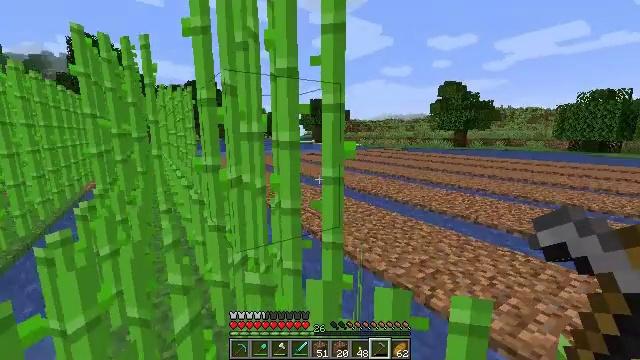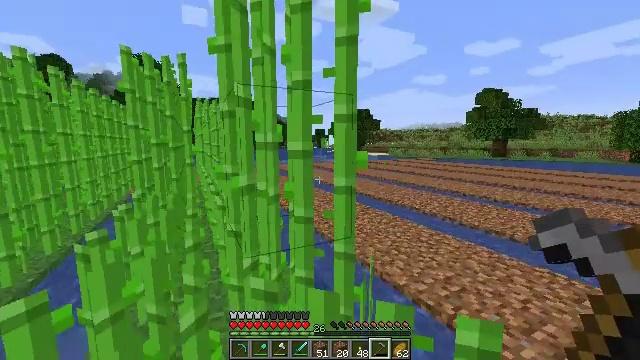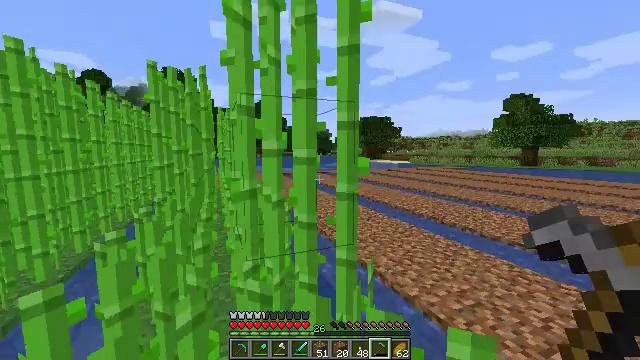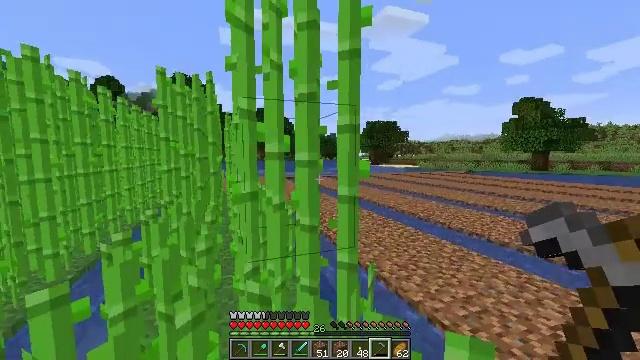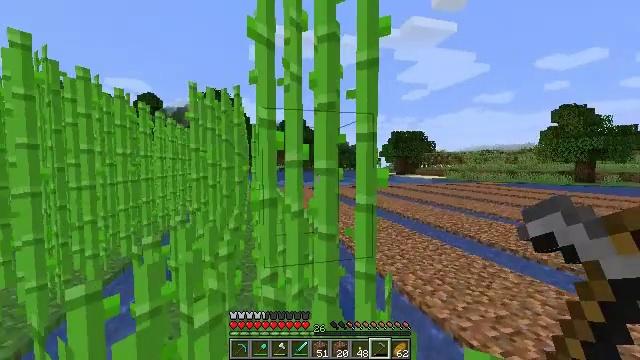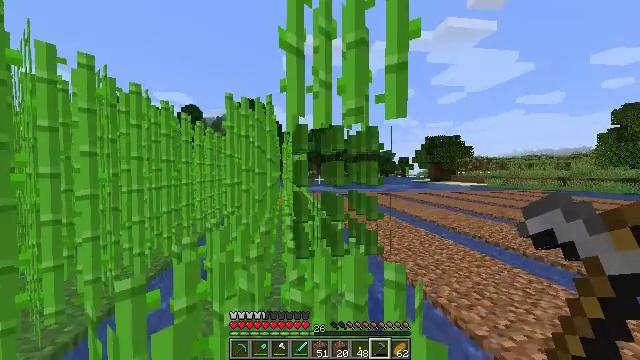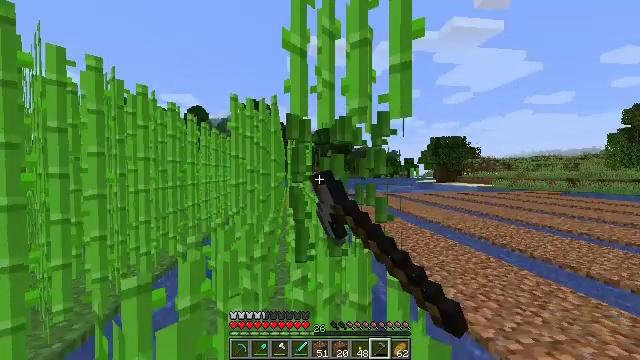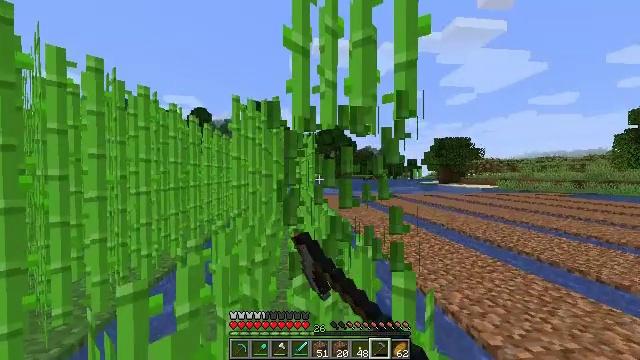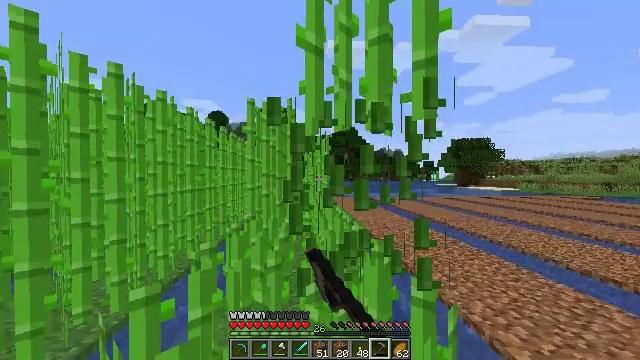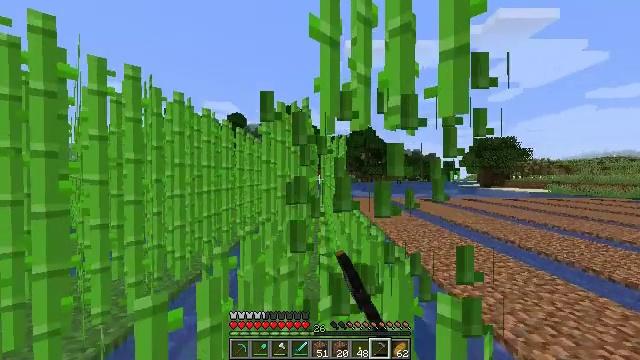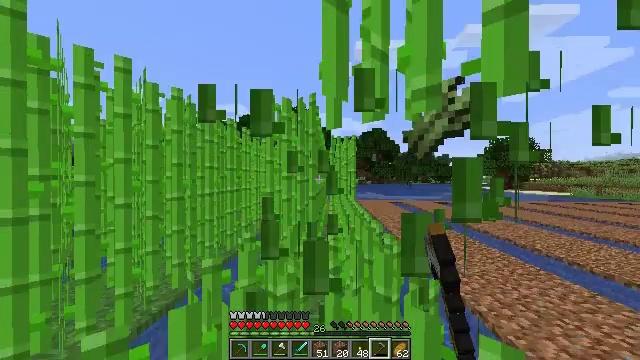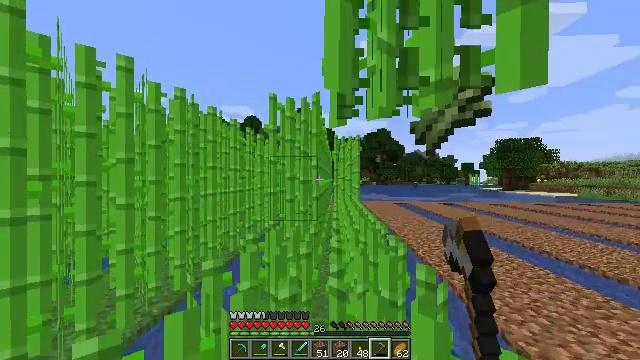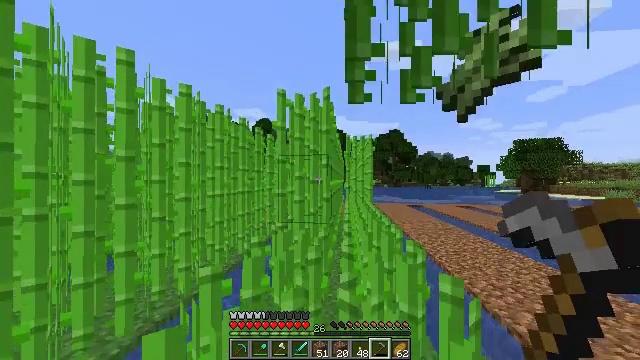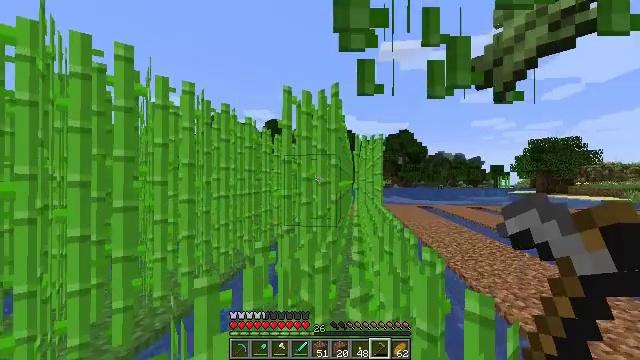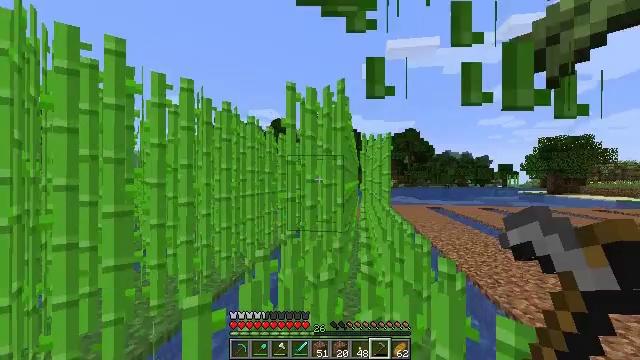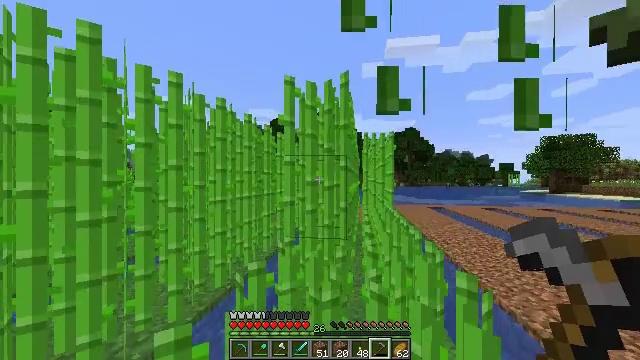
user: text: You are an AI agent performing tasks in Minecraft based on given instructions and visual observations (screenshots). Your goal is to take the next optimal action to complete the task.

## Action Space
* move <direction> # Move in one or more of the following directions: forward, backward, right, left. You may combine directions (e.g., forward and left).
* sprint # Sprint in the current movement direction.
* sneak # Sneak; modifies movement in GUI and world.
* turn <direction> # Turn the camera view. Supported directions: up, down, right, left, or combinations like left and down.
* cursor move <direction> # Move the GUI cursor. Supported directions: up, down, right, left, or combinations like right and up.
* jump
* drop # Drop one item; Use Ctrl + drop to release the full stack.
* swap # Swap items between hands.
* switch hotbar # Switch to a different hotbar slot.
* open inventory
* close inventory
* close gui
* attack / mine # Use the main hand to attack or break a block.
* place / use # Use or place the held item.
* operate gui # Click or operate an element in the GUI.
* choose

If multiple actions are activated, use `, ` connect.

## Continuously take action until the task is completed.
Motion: motion action
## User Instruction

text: Harvest sugar cane from the plant.
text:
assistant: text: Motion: turn left and up
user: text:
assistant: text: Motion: turn left and up
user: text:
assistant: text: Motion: turn left
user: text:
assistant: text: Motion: turn left and up
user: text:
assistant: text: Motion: turn left and up, attack / mine
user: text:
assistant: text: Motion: turn left, attack / mine
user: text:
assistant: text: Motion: move forward, attack / mine
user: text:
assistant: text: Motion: move forward, turn left, attack / mine
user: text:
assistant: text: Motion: move forward, turn left
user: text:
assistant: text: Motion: move forward, turn left
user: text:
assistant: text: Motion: move forward
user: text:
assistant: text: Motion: move forward, turn left
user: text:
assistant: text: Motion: move forward, turn left
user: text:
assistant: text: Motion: move forward, turn left
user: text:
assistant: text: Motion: move forward, sprint
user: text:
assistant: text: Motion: move forward, sprint
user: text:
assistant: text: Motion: move forward, sprint
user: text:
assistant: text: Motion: move forward, sprint
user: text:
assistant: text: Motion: move forward, sprint
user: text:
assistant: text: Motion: move forward and move right, sprint
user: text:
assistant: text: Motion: move forward and move right, sprint, turn left and down
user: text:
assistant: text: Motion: move forward and move right, sprint, turn left
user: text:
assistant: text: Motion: move forward and move right, sprint
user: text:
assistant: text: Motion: move forward, sprint, attack / mine
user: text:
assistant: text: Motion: move forward, sprint, turn right, attack / mine
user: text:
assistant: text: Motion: move forward, sprint, turn right, attack / mine
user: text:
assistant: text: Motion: move forward, sprint, turn right, attack / mine
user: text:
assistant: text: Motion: move forward and move right, sprint, turn right, attack / mine
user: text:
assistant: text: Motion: move forward and move right, sprint, attack / mine
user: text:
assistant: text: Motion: move forward and move right, sprint, turn left, attack / mine